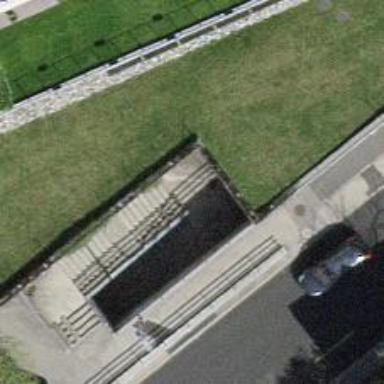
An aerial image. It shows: Concrete steps.